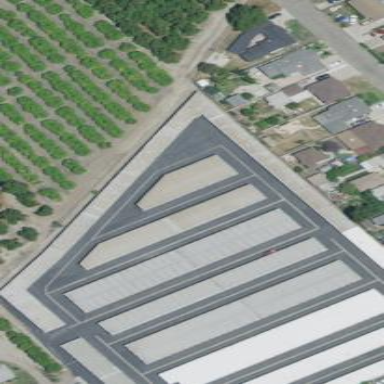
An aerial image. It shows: Building housing storage rental shop.